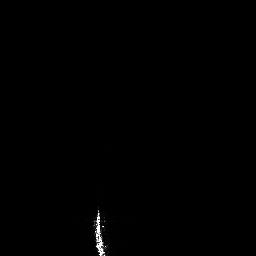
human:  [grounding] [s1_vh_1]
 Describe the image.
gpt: In the satellite image, there is  <ref>1 medium ship </ref> <box>[[34, 80, 41, 99, 0]]</box> located at bottom.